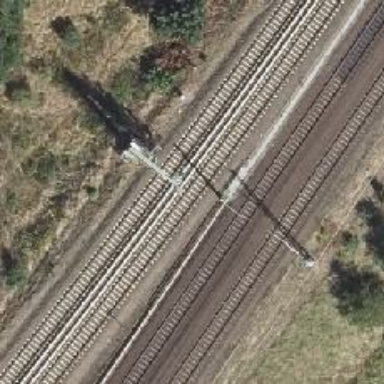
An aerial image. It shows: Railway signal.